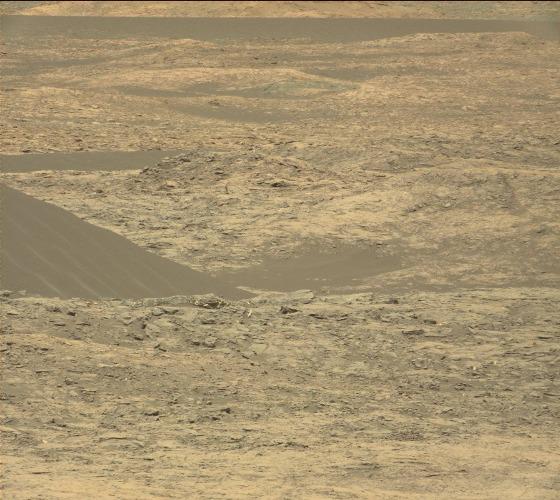
Terrain classes present: Bedrock, Gravel / Sand / Soil, Shadow